Гибкий ковёр массы $M$ и длины $L$ в начальный момент плотно свёрнут в цилиндр радиуса $R \ll L$, как показано ни рисунке. Если свёрнутый ковер отпустить, то при отсутствии трения качения он начнёт раскручиваться в свою полную длину.
Объясните с точки зрения задействованных сил, почему это происходит.
Какой должна быть горизонтальная сила $F$, приложенная как показано на рисунке, чтобы ковёр не раскручивался.
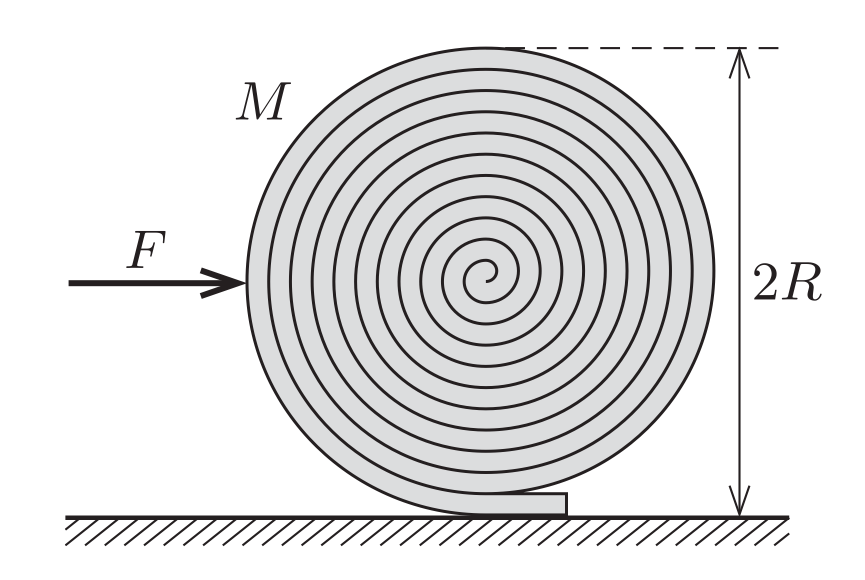
Ответ: Центр масс свёрнутого ковра не находится в точности над точкой опоры, из-за чего создаётся раскручивающий момент сил.
Ответ: $F = \frac{3R}{2L}Mg$
Темы:
T, ★, Механика, Динамика, 200 задач, Энергетический метод